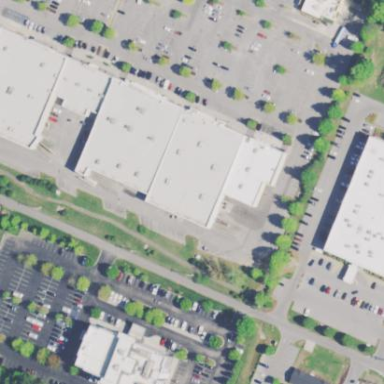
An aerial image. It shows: Building.